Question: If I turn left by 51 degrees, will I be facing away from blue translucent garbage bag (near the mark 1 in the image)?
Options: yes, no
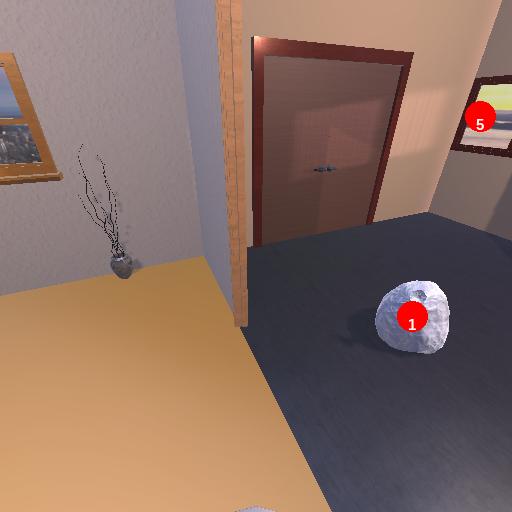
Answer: yes